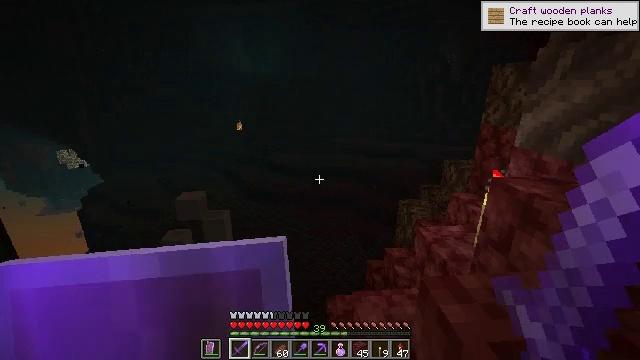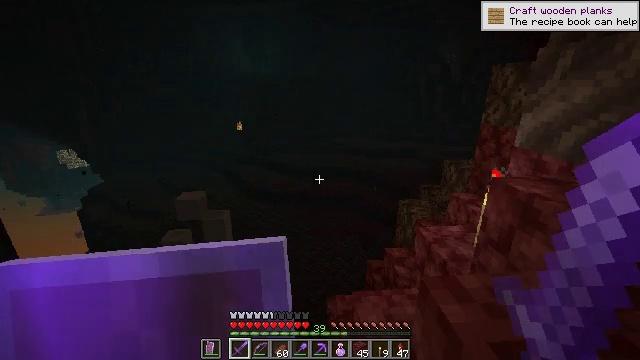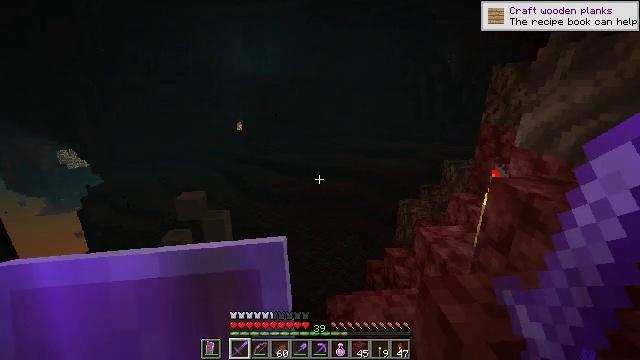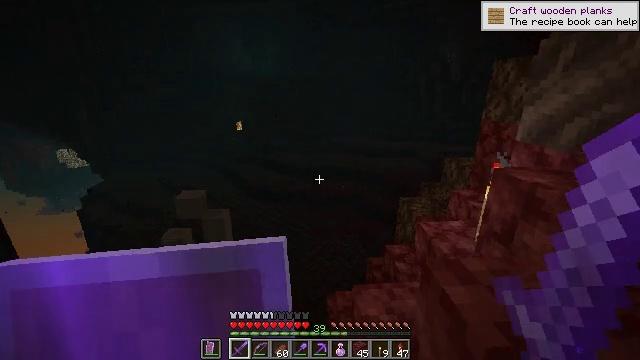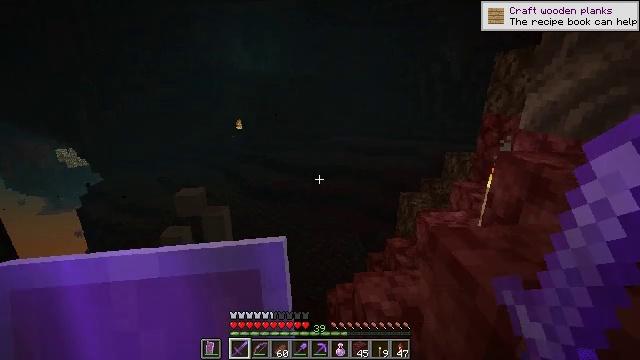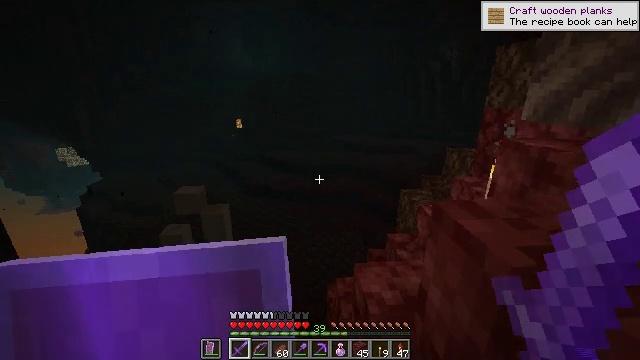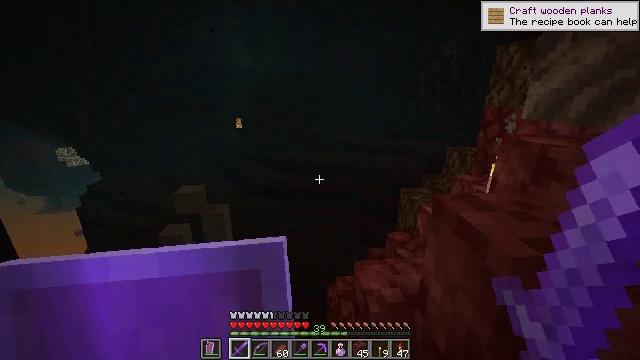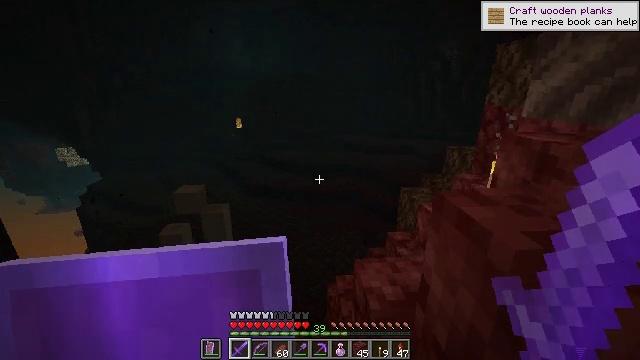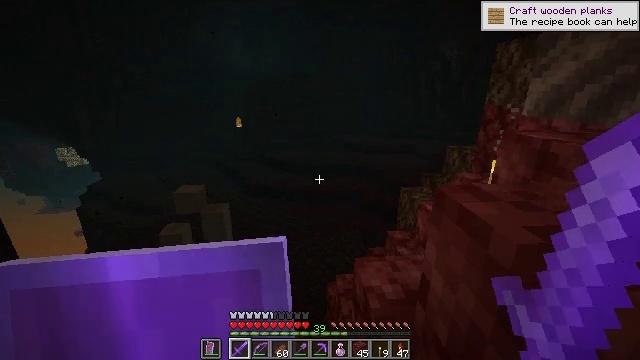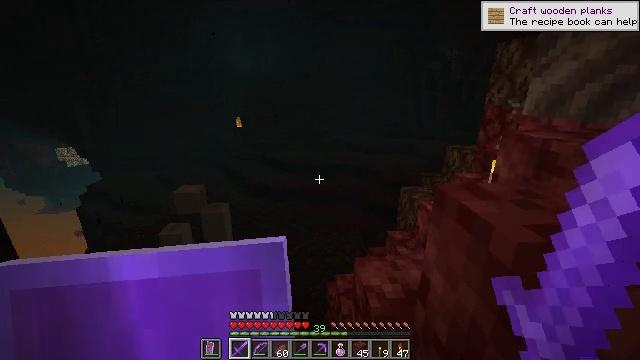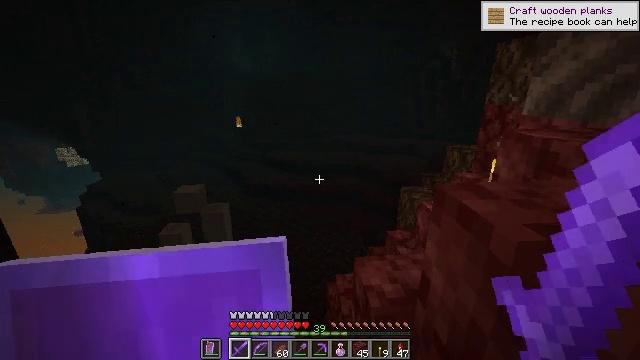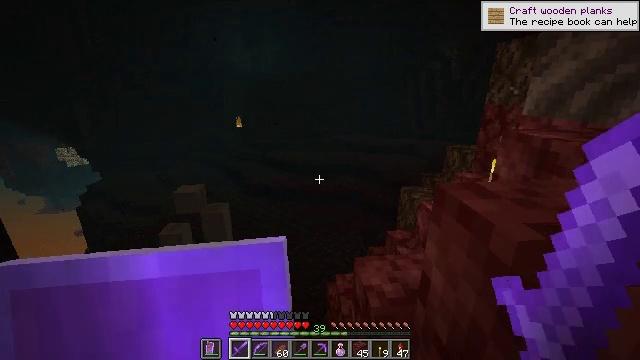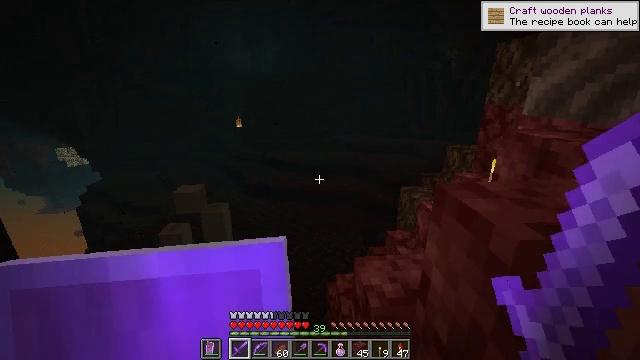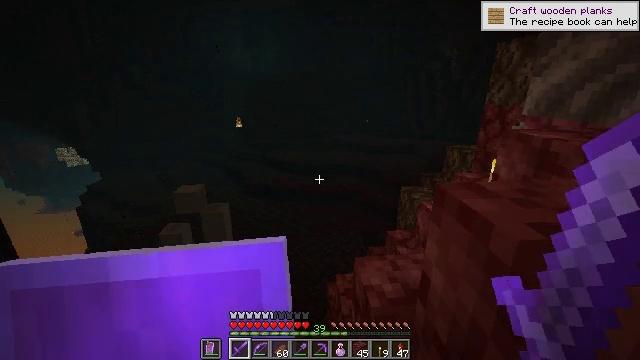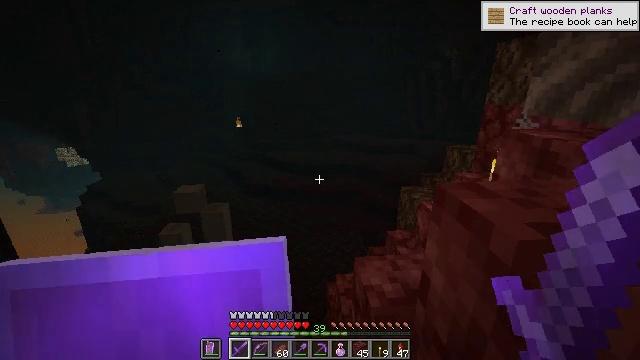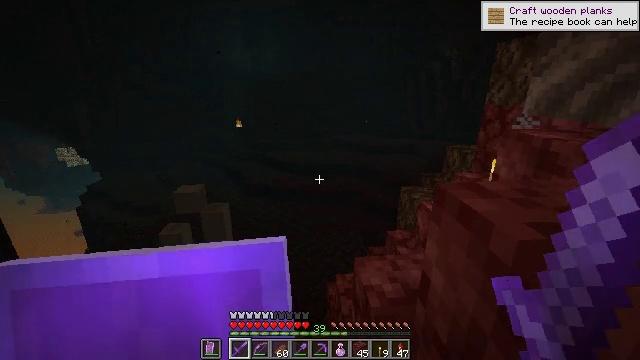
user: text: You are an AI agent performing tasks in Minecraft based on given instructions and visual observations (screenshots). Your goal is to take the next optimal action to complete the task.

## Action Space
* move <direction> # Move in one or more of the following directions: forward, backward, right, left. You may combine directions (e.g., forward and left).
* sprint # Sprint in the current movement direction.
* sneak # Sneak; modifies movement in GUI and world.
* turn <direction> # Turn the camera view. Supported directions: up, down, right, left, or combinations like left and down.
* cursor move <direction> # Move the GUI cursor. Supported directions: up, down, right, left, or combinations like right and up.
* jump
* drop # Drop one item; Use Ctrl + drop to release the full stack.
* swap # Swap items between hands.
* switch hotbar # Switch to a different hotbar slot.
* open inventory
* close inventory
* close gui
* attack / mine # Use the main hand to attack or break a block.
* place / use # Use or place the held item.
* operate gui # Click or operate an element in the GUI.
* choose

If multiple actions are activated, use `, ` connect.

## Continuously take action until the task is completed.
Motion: motion action
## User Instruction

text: Mine the soul sand in the Nether.
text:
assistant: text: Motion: no_op
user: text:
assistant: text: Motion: sneak
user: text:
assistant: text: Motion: sneak
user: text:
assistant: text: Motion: sneak
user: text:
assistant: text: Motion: sneak
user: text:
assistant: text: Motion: sneak
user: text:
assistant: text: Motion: sneak
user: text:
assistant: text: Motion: sneak
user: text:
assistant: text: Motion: sneak
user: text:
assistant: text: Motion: sneak
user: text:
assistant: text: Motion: sneak
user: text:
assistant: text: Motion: sneak
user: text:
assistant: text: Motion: sneak
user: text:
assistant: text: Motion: sneak
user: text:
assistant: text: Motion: sneak
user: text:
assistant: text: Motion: sneak
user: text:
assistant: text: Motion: sneak
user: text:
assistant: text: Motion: sneak
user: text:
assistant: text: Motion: sneak
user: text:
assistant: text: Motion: sneak
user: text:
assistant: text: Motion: sneak
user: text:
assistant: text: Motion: sneak
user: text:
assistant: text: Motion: sneak, turn left
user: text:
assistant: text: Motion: sneak, turn left and down
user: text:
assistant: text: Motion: sneak, turn left and down
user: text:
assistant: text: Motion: sneak, turn left and down
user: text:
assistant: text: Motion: sneak, turn left
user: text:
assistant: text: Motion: sneak, turn left
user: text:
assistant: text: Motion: sneak, turn left and down
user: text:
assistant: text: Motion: sneak